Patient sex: F
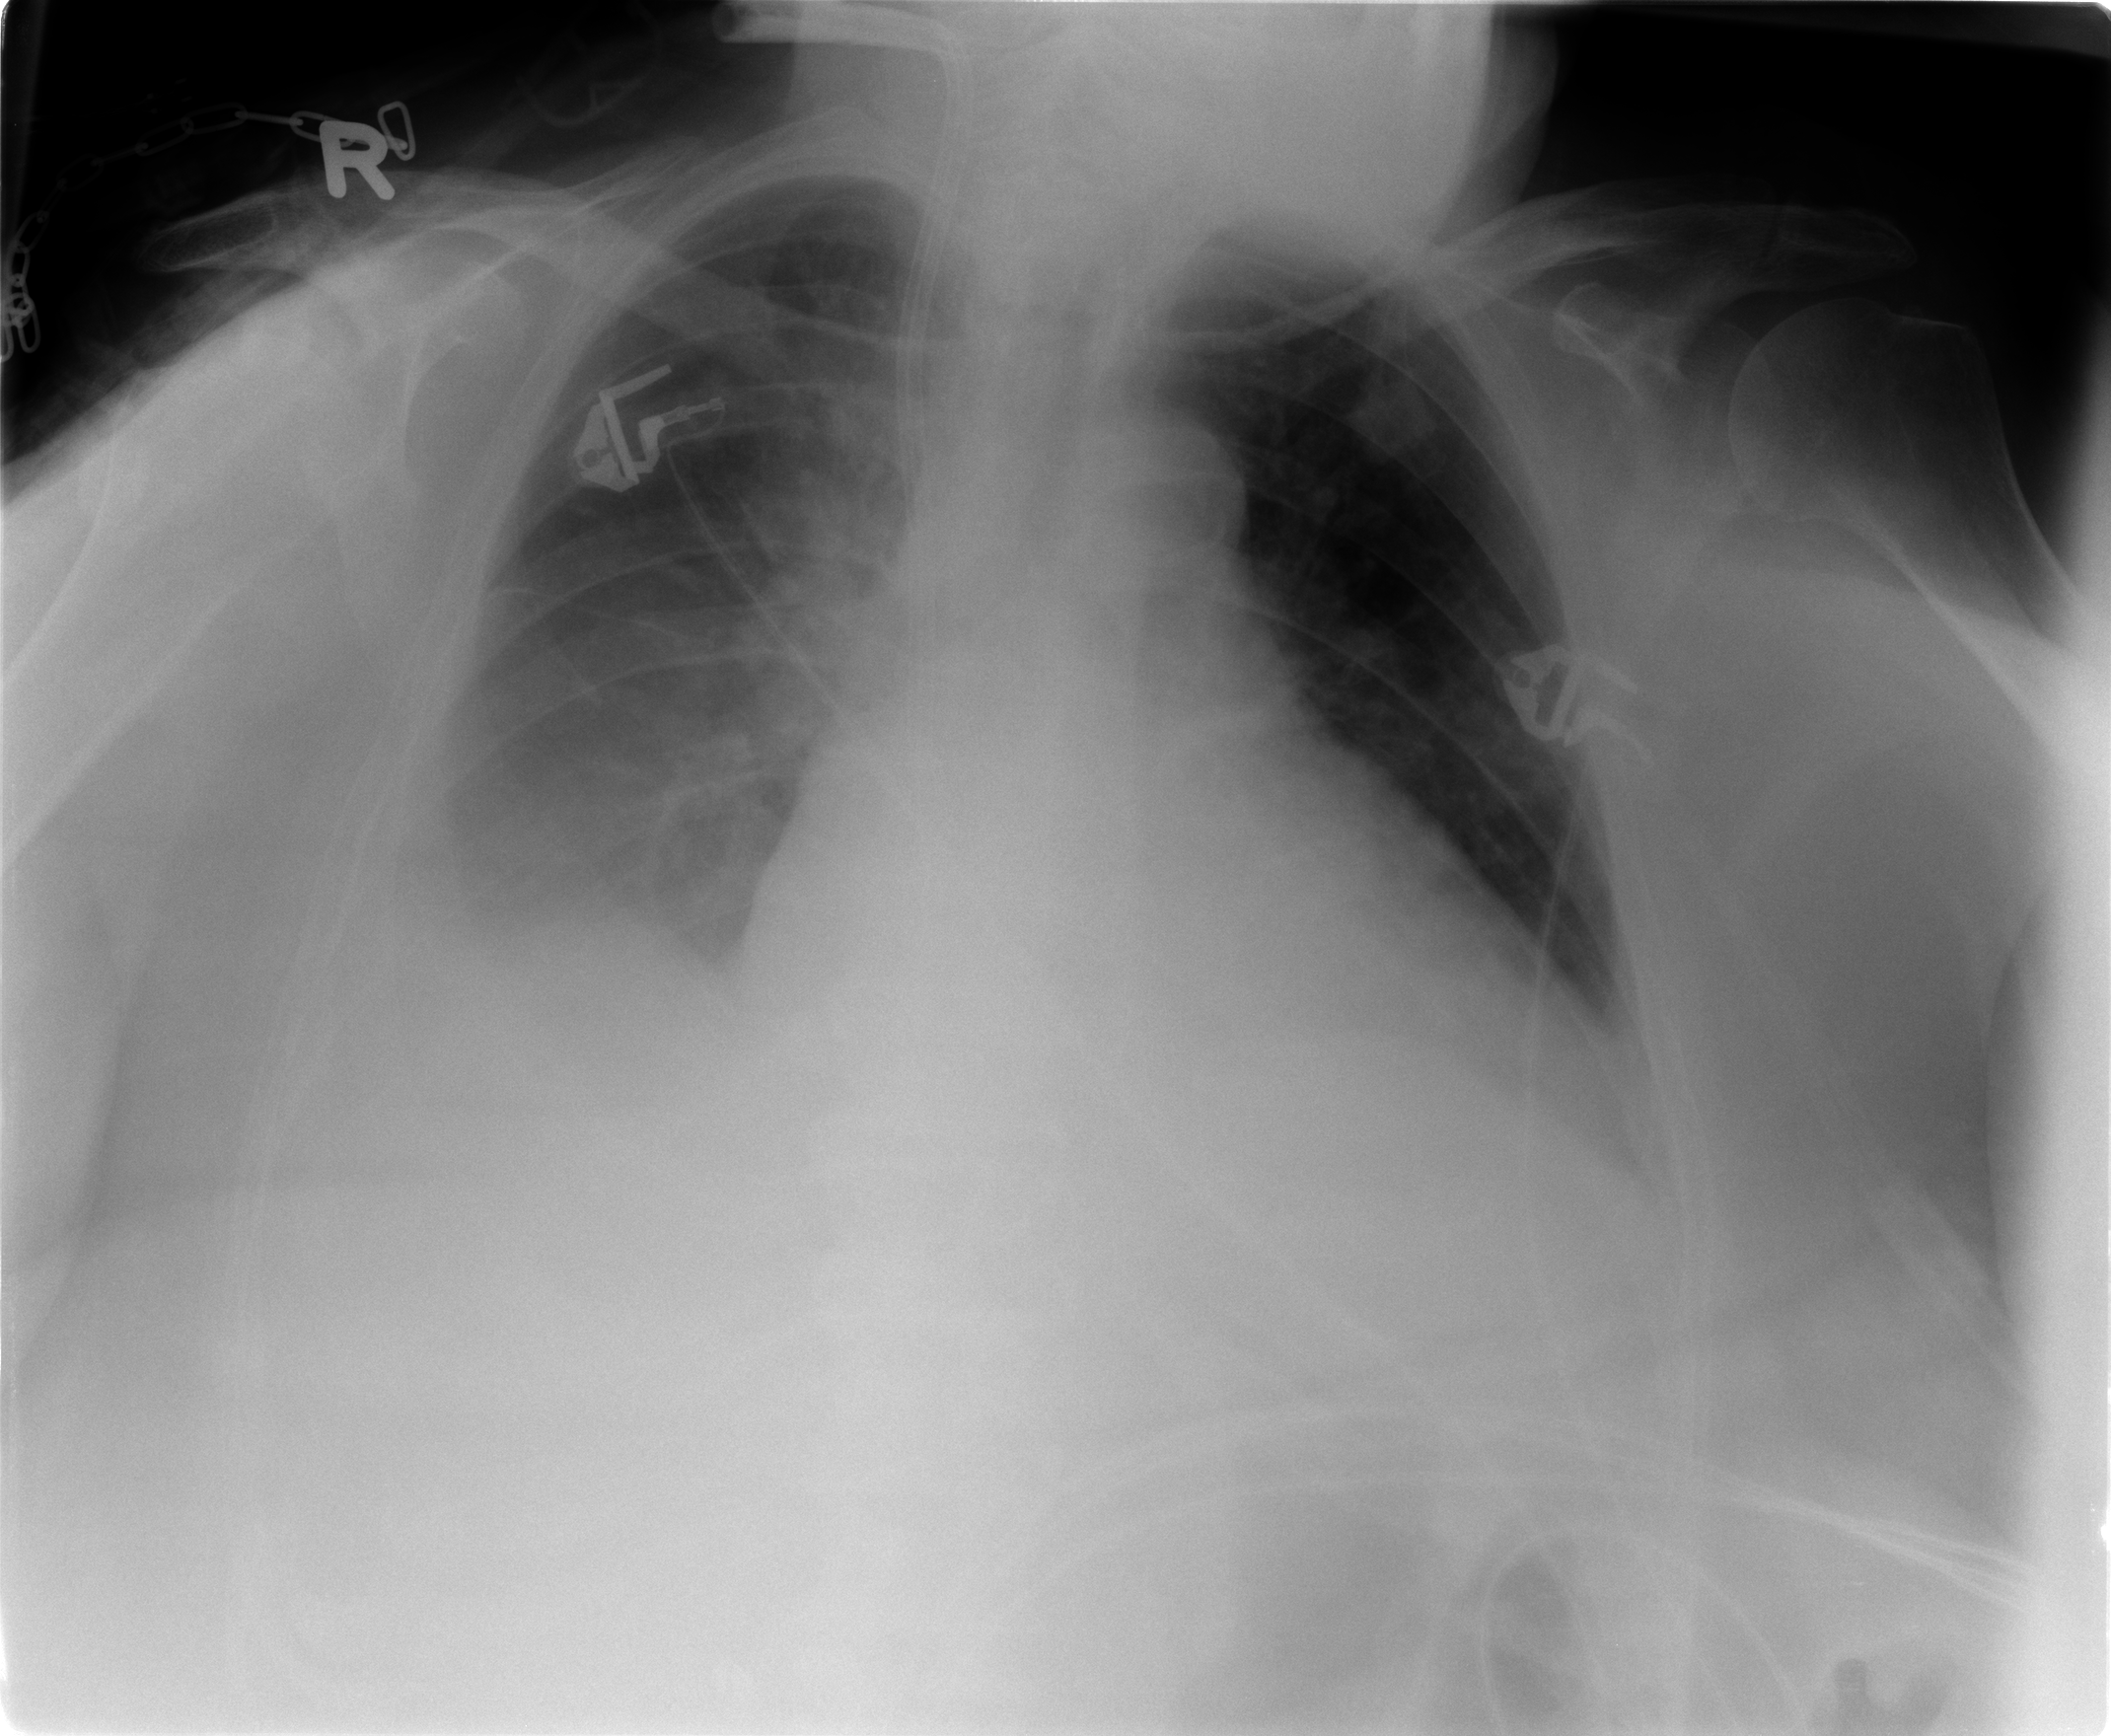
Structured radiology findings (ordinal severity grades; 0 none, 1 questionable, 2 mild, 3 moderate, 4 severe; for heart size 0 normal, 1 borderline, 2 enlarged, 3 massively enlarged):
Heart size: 2
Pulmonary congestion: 2
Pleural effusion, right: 2
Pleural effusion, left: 2
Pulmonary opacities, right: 1
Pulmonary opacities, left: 0
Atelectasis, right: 2
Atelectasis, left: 2